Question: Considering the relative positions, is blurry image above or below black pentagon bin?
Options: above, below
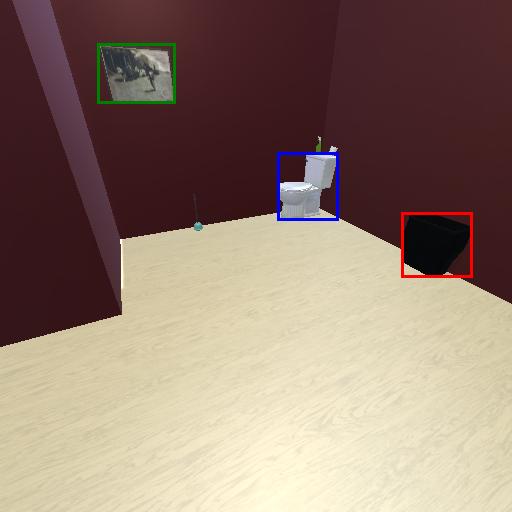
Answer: above